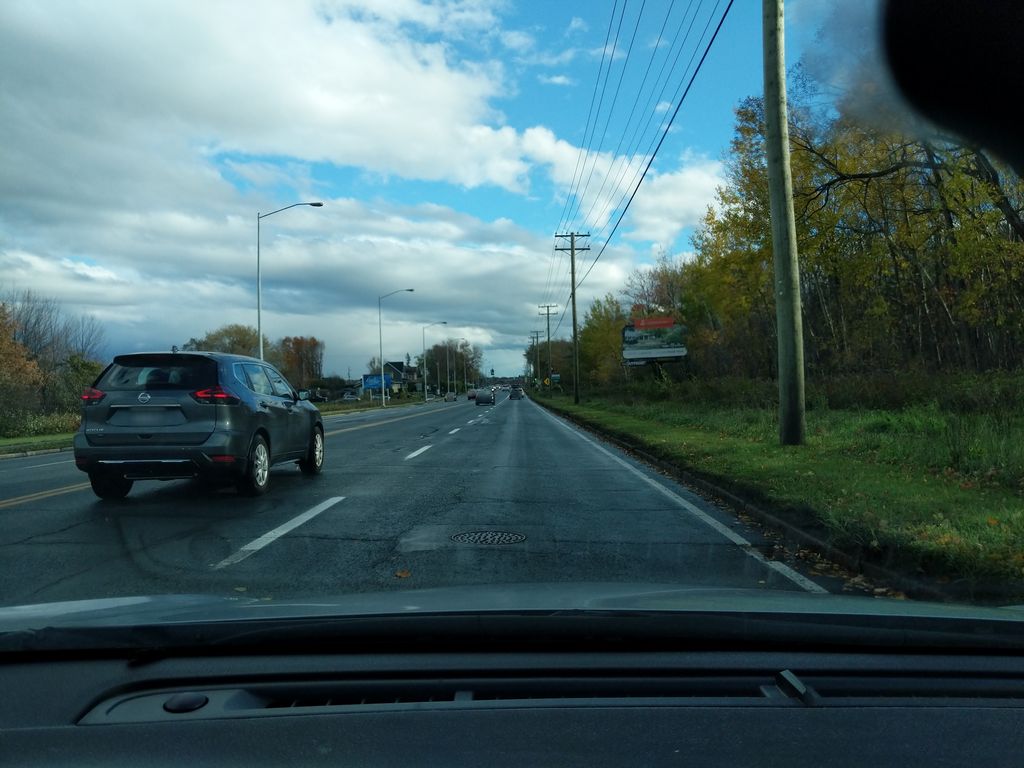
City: quebec_city